Field crop: maize
Growth stage: 1
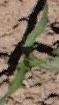
Species: maize